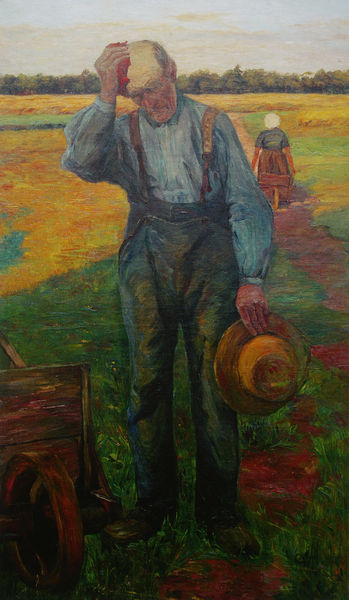
Titel: Alter Bauer
Künstler: Marie Bock
Schlagwörter: blau, himmel, mann, grün, braun, frau, holz, hut, gras, rot, tuch, weg, wiese, alt, hemd, hose, falten, feld, felder, horizont, arbeit, bauern, karren, skulptur, acker, bäuerin, ernte, pause, rast, van gogh, rad, schubkarre, schubkarren, kopftuch, strohhut, sonnenhut, bauer, waldrand, foto, alter, taschentuch, hosenträger, erschöpft, landarbeit, getreidefeld, wischen, erschöpfung, schweisstuch, schweiss, schwitzen, feldwirtschaft, waldstreife